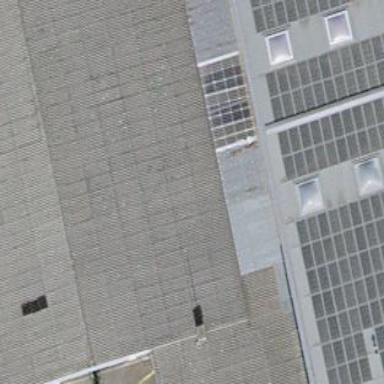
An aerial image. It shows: View of roof of building.